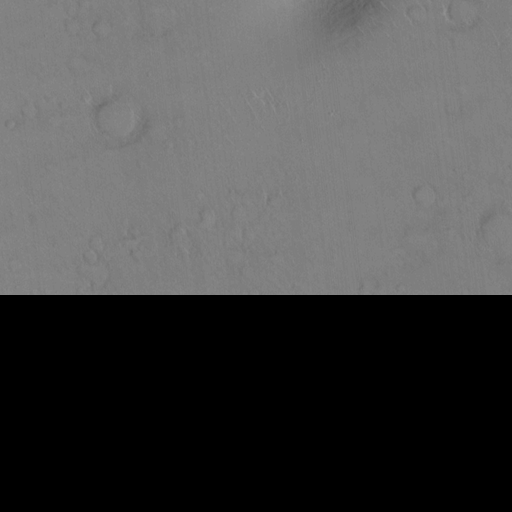
Objects detected: cone